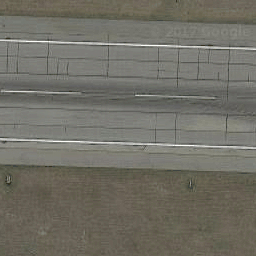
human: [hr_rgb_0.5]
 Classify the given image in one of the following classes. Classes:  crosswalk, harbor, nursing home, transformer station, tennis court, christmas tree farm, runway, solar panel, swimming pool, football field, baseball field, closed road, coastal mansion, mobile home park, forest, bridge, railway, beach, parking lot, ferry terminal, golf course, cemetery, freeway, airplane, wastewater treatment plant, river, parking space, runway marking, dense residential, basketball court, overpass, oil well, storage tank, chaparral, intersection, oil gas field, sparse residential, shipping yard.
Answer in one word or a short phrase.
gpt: runway